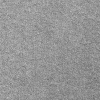
Atmospheric dust classification: dusty